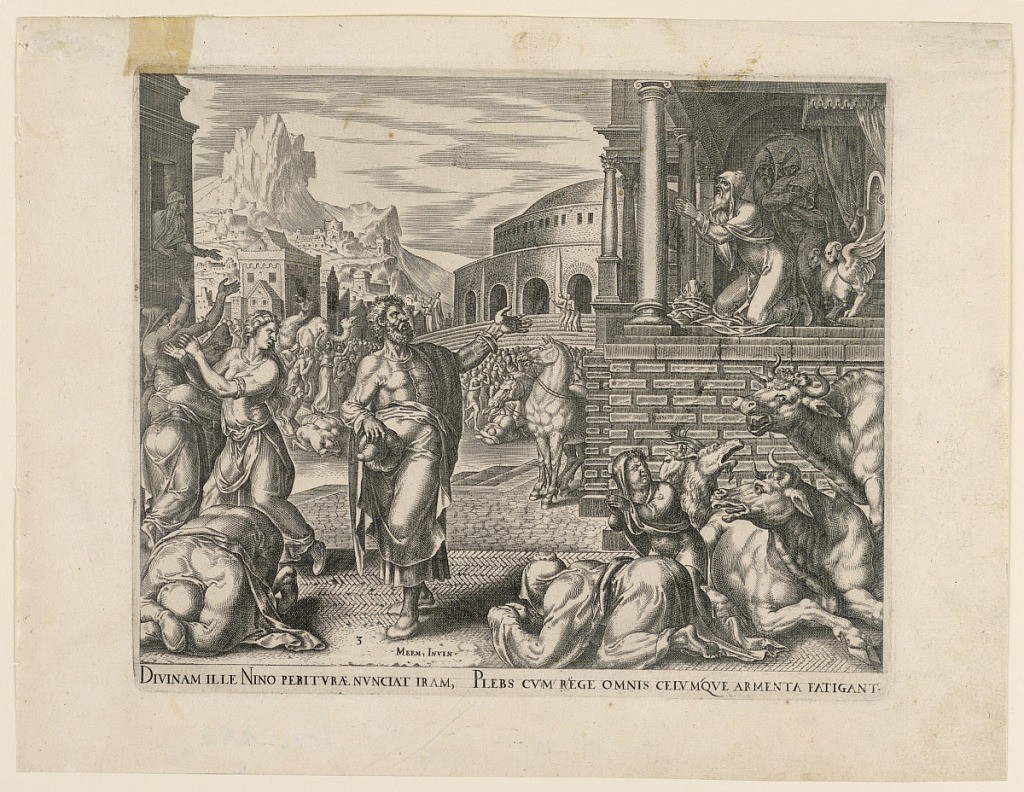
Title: Unidentified subject
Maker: Martin Van Heemskerk, Netherlandish, 1498 - 1574
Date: ca. 1550
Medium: Engraving on off-white laid paper
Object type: Print
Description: A king, divested of his robes and crown, kneels on a parapet. Before him, a figure takes leave of him, while a multitude prostrate themselves on the ground about. Below a Latin inscription: "Divinam Ille Nino..."